Brain MRI, t1w sequence, axial 2D slice.
Patient: age 55, sex M, weight 98 kg, height 1.98 m
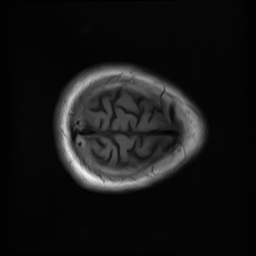